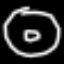
Label: donut